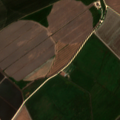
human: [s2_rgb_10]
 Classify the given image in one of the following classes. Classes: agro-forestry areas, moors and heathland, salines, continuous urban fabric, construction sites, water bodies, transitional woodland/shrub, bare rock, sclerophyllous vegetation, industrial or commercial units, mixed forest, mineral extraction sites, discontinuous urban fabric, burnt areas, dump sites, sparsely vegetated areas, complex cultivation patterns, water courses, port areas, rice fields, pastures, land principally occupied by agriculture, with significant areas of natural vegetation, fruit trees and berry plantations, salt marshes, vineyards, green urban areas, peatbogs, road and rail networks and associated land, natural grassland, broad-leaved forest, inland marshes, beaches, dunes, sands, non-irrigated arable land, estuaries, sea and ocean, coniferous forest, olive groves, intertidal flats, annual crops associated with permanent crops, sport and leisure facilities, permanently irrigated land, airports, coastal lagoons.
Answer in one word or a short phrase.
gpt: permanently irrigated land, rice fields